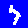
Digit: 7